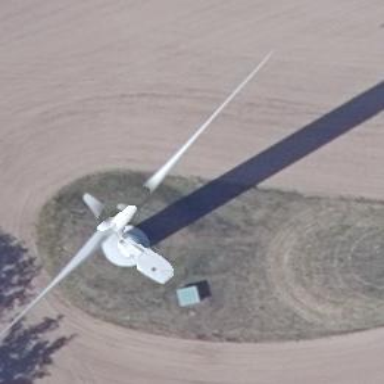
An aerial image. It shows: Wind generator in the form of horizontal axis wind turbine.